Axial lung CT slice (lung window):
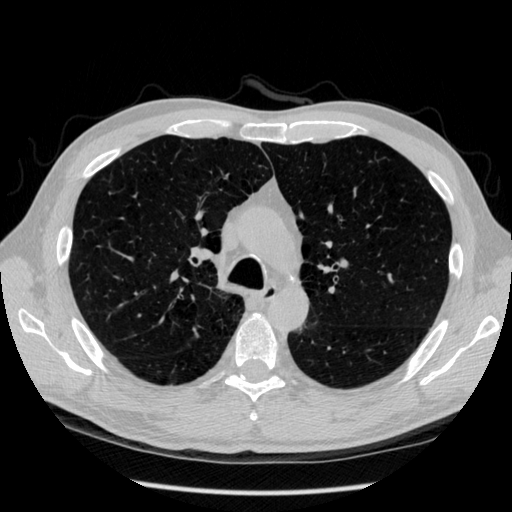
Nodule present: no